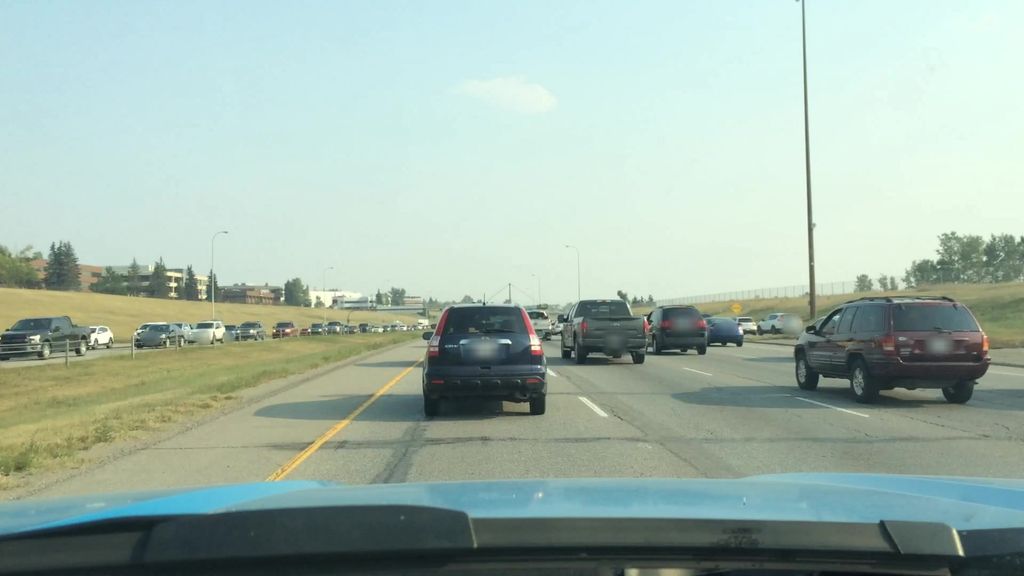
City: calgary